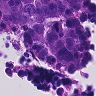
Metastatic tissue present: yes